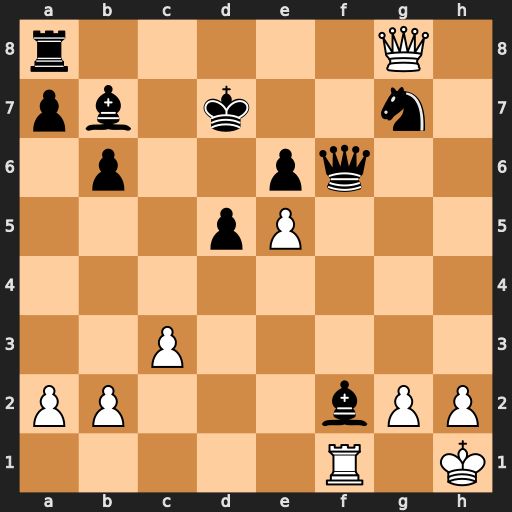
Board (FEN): r5Q1/pb1k2n1/1p2pq2/3pP3/8/2P5/PP3bPP/5R1K
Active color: w
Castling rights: -
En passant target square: -
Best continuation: Qxa8 Qxe5 Qxb7+